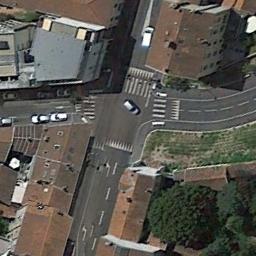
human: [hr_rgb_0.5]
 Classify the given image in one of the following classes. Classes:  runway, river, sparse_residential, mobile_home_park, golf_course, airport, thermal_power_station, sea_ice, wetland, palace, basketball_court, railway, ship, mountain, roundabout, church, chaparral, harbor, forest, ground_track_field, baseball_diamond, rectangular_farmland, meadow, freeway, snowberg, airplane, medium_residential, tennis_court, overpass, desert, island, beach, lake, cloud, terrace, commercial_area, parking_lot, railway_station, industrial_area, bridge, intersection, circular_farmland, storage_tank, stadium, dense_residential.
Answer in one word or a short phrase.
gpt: intersection